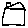
Label: house